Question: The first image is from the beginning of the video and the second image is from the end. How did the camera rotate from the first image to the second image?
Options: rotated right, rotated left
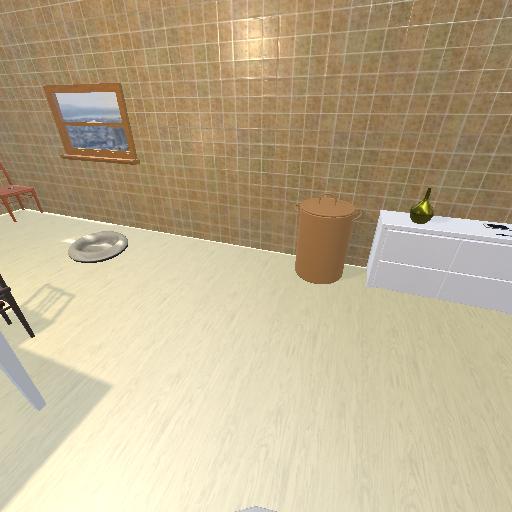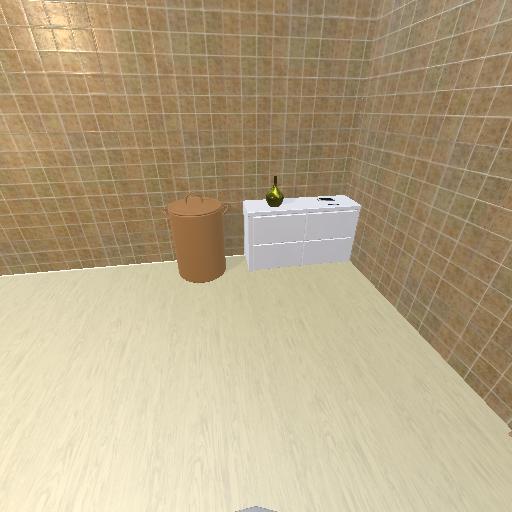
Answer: rotated right